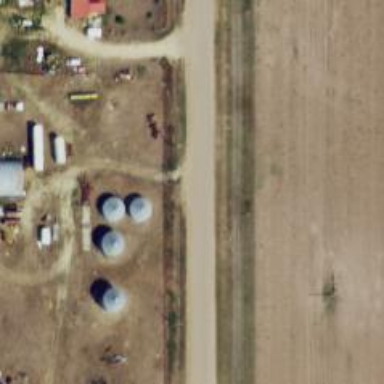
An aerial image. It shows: Silo.